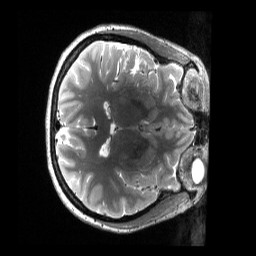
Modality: T2w
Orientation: axial
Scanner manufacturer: siemens
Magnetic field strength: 3 T
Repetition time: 3.2 s
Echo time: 0.563 s